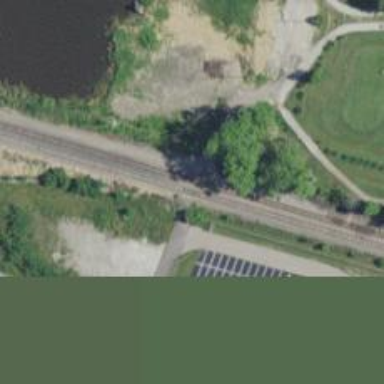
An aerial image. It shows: Railway siding with rails.